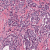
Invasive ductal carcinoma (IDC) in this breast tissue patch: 1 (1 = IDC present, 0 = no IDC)